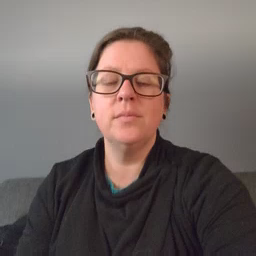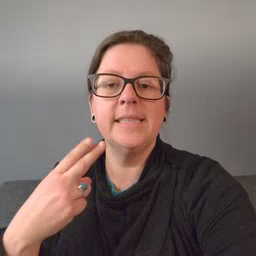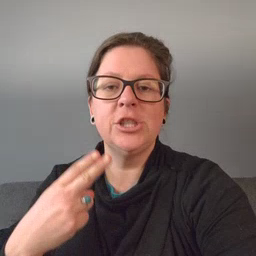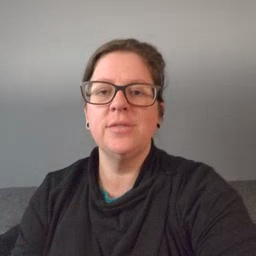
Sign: scissors